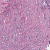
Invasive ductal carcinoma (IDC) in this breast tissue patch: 0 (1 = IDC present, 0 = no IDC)